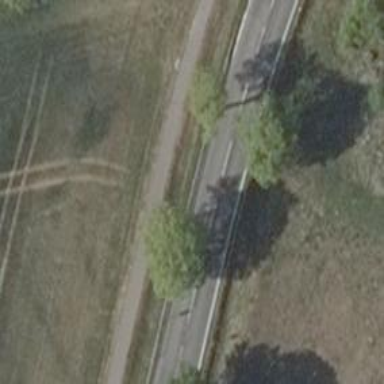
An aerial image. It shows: Secondary road with asphalt surface.